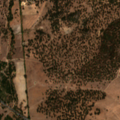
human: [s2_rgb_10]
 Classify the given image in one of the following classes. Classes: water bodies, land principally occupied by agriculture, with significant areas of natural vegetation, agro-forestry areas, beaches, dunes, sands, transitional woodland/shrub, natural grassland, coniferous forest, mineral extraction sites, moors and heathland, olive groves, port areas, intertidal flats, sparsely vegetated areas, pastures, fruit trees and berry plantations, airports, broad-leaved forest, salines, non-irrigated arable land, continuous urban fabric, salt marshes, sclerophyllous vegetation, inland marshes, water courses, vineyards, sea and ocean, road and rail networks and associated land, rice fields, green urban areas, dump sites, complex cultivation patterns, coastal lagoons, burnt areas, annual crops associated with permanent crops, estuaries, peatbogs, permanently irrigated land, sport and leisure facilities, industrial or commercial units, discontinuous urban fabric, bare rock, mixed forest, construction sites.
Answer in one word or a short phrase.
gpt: non-irrigated arable land, agro-forestry areas, coniferous forest, transitional woodland/shrub